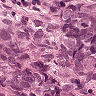
Metastatic tissue present: yes